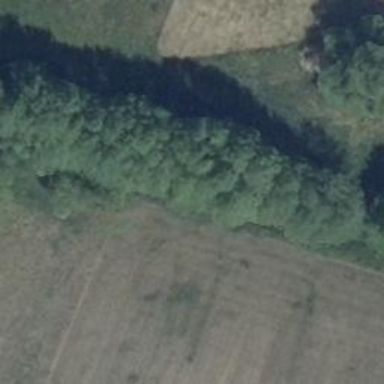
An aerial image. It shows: Row of deciduous broadleaved trees.